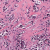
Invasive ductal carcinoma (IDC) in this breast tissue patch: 1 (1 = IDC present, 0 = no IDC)